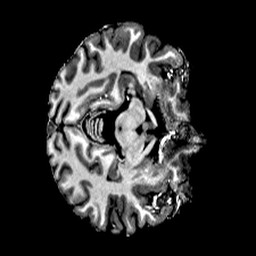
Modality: T1w
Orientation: axial
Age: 32
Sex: female
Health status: healthy
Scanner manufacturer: siemens
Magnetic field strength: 6.98 T
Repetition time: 6 s
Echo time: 0.00302 s